Interaction volume radius: 5 \u00c5
Interaction volume height: 45 \u00c5
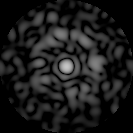
Disorder parameter: 0.8449